Interaction volume radius: 5 \u00c5
Interaction volume height: 20 \u00c5
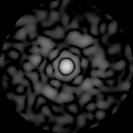
Disorder parameter: 0.8482